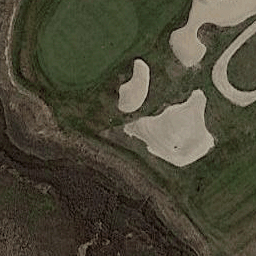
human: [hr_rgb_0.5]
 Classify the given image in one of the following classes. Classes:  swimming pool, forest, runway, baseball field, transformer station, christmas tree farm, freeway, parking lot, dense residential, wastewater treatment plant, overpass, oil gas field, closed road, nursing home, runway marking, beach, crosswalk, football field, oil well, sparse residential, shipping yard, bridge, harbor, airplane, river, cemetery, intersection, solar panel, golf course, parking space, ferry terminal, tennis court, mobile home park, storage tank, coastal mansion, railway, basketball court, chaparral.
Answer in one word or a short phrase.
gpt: golf course